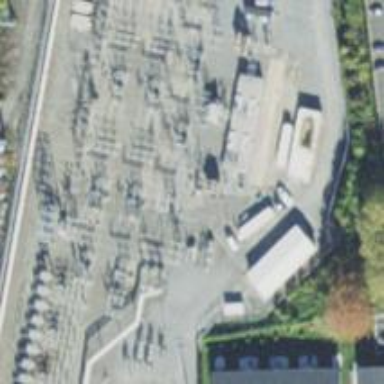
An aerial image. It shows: Switch for power supply.